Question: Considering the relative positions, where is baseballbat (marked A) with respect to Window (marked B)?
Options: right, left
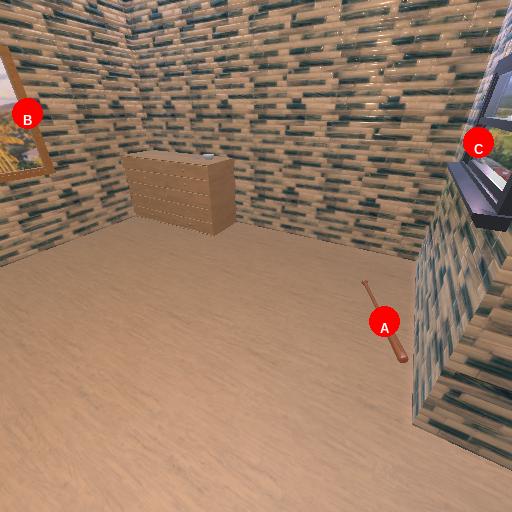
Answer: right